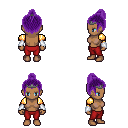
a pixel art fantasy rpg character, female body template, human, dark skin, gold arm armor, red pants, purple short topknot hairstyle, iron tiara, white cloth bracers, four views (front, back, left, right), 2x2 character sprite sheet, small pixel art, hard edges, no anti-aliasing